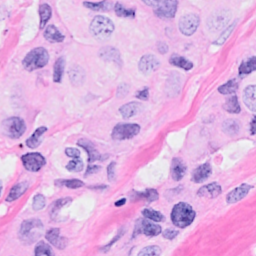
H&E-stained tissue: Breast